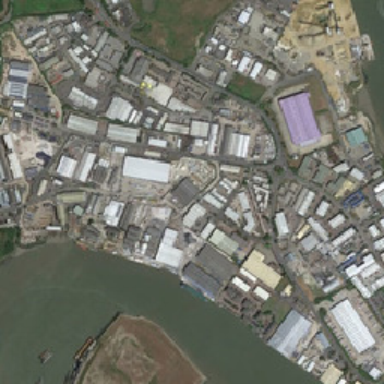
Many industrial zones along the lake .